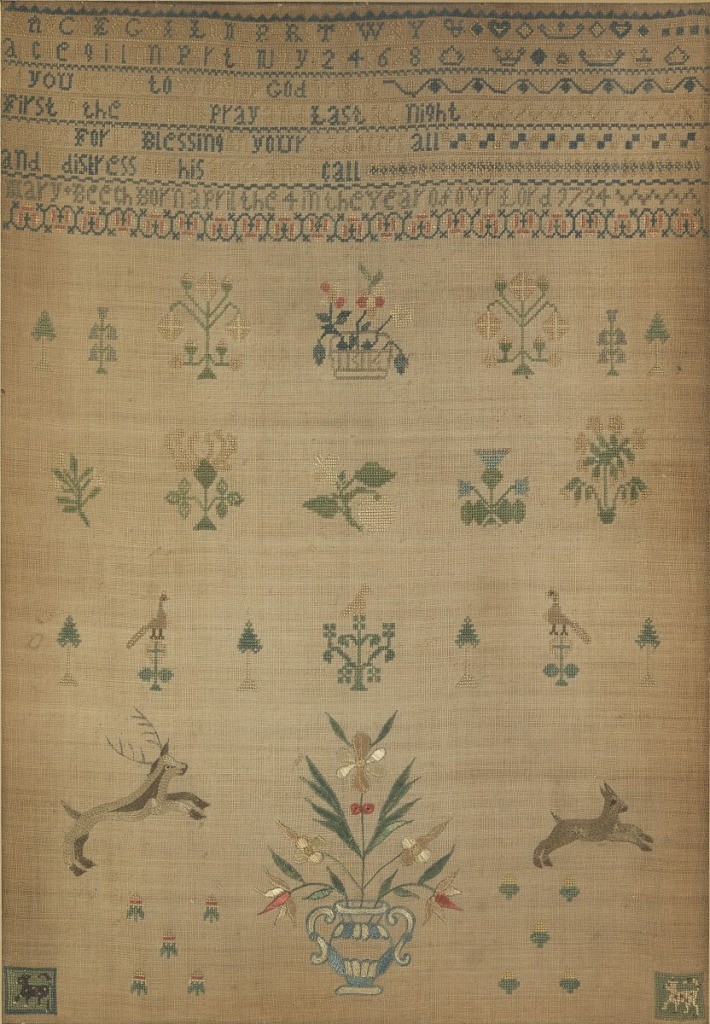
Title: Sampler
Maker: Mary Beech
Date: ca. 1738
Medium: linen, silk Technique: embroidered in cross-stitch and satin stitch
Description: Very fine cross stitch on linen showing alphabets, a verse, spot motifs, a buck and doe, and a vase of flowers.